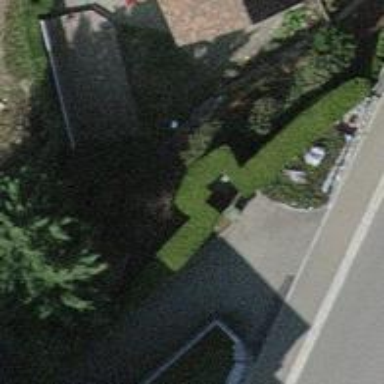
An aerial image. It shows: Hedge acting as barrier.